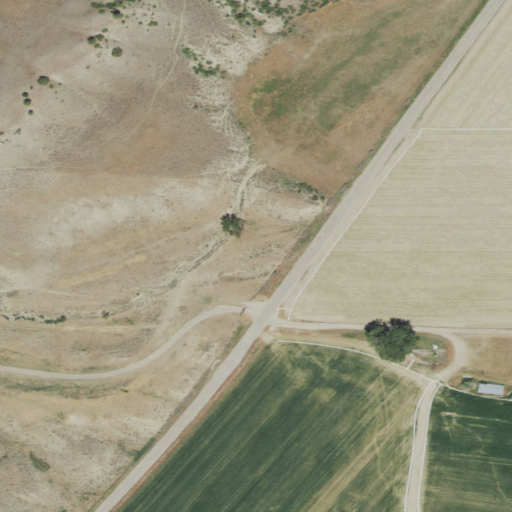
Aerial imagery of valley in Montana named Andresen Coulee containing cultivated crops, grassland, open development, shrub, and low intensity development